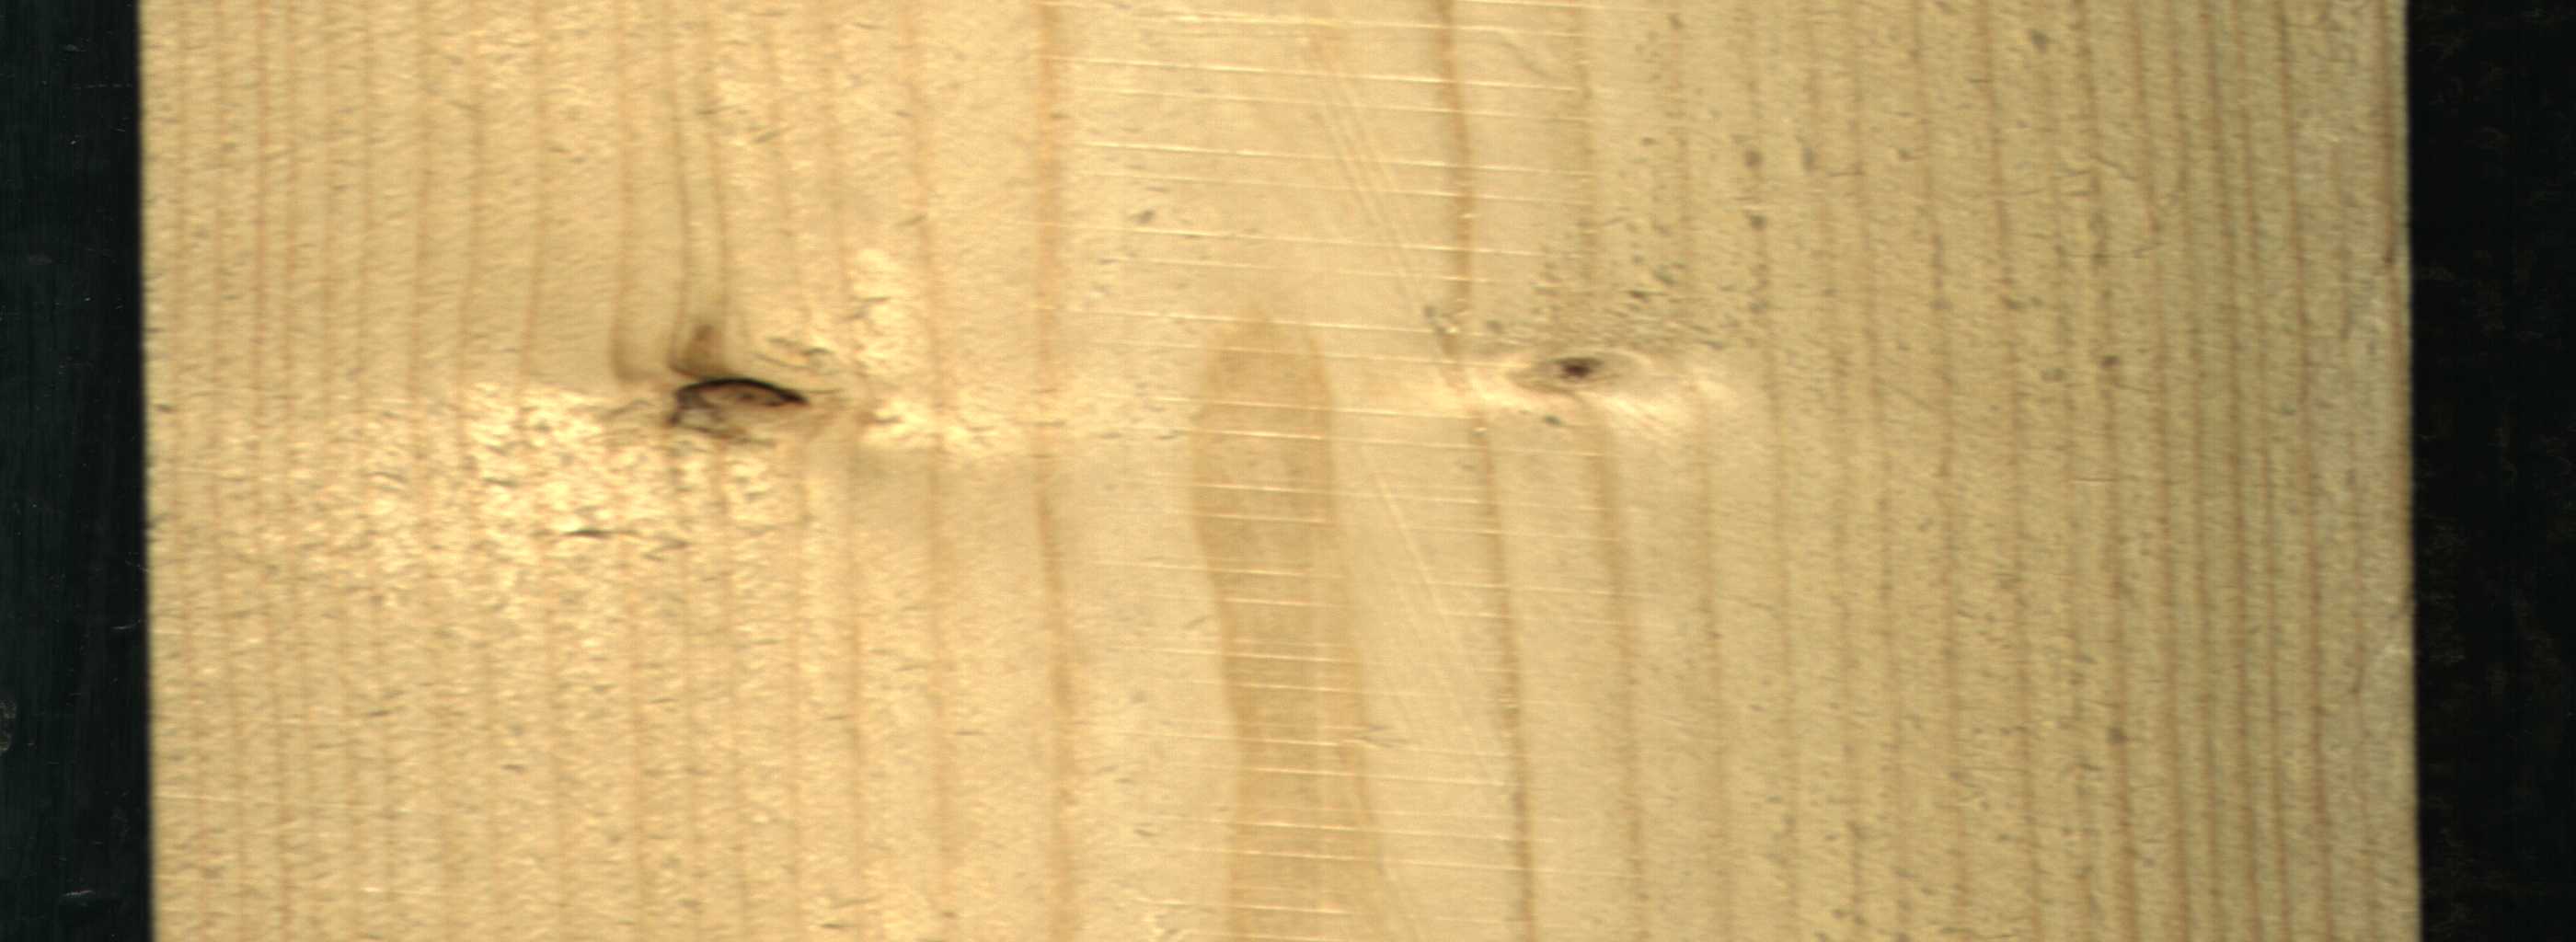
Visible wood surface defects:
Dead_Knot
Live_Knot